Field crop: maize
Growth stage: 2
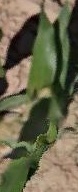
Species: maize